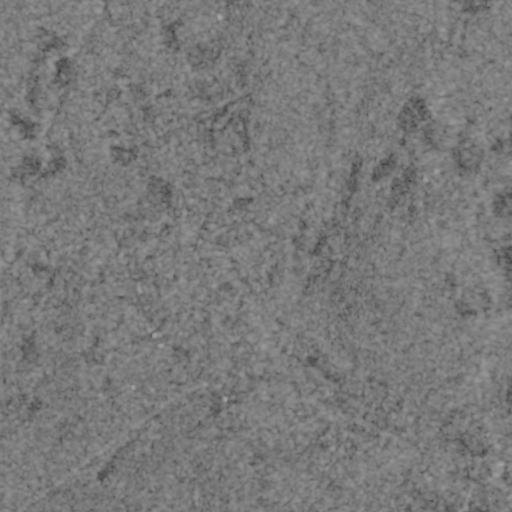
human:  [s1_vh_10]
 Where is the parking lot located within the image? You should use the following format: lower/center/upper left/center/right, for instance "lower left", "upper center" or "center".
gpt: The parking lot is located in the lower center of the image.
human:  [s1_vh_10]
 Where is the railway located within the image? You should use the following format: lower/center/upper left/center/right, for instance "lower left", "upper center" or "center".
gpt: The railway is located in the lower of the image.
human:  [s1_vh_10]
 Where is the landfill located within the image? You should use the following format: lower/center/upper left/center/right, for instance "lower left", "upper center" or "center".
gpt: There is no landfill in the image.

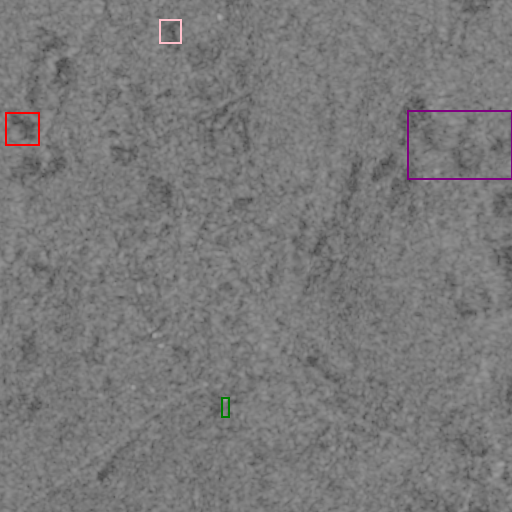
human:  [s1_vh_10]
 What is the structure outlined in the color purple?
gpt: The structure outlined in purple is a crop field.
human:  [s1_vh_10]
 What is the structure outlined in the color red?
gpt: The structure outlined in red is a park.
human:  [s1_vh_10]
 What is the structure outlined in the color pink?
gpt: The structure outlined in pink is a quarry.
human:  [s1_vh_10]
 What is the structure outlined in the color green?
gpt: The structure outlined in green is a building.
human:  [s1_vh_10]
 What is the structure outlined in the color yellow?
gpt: There is no yellow outline.